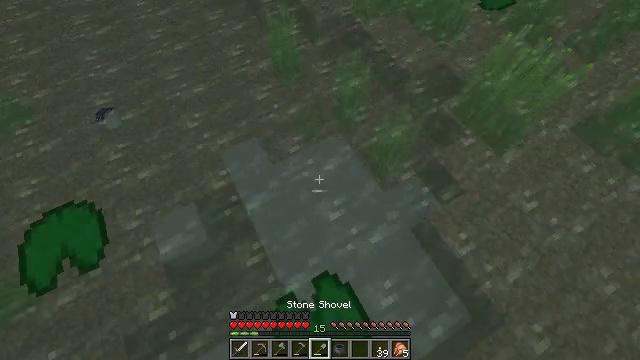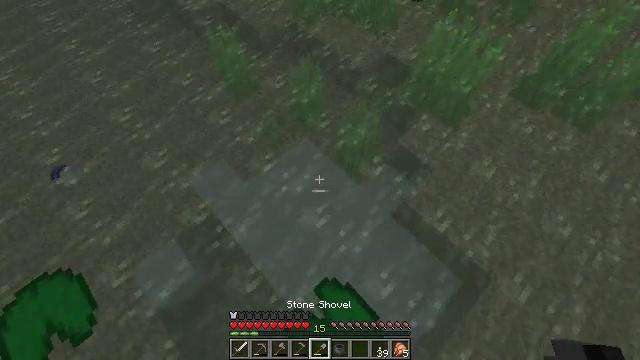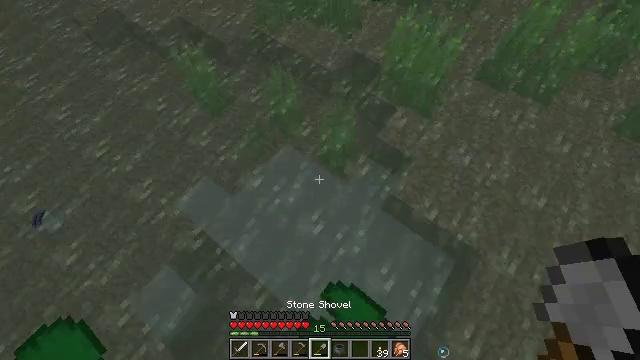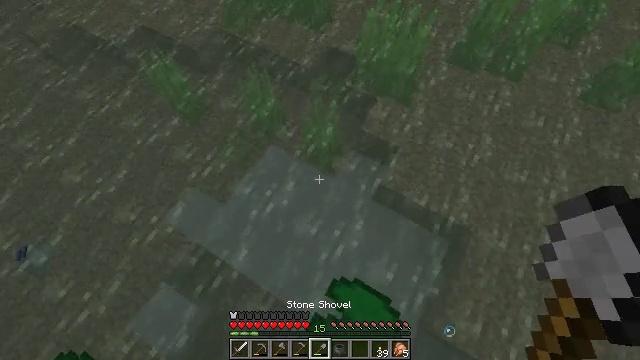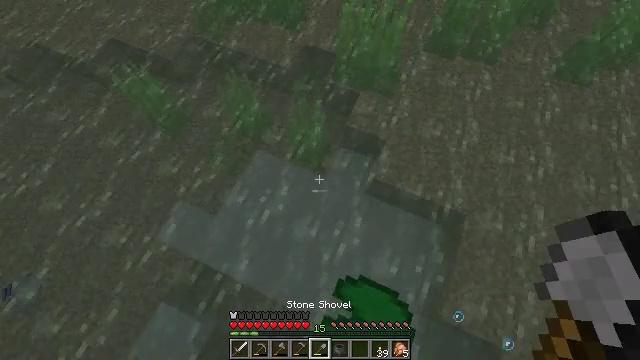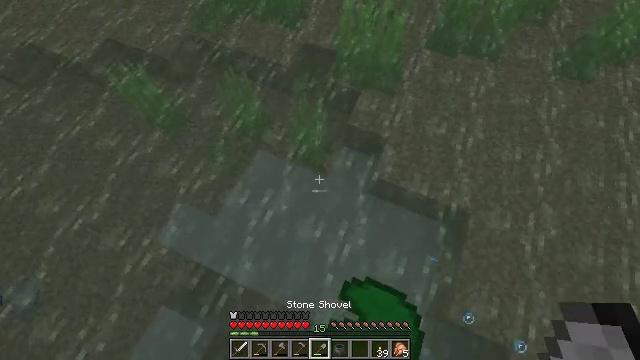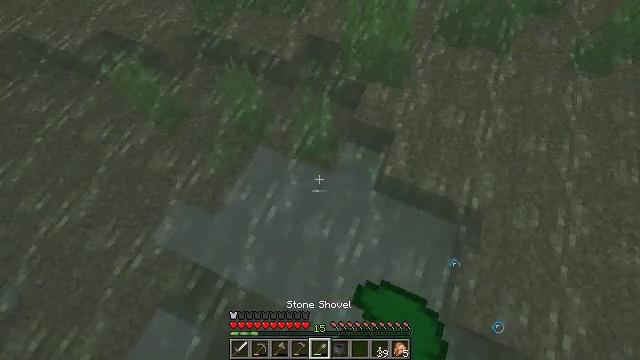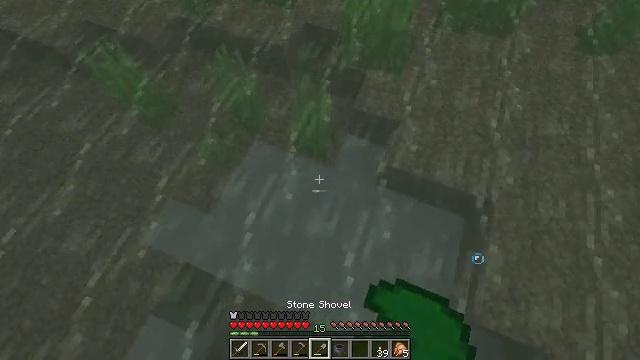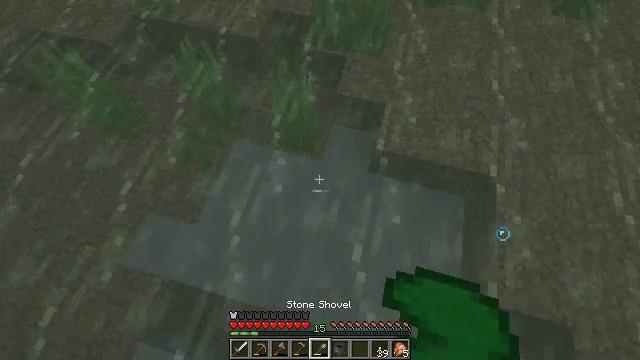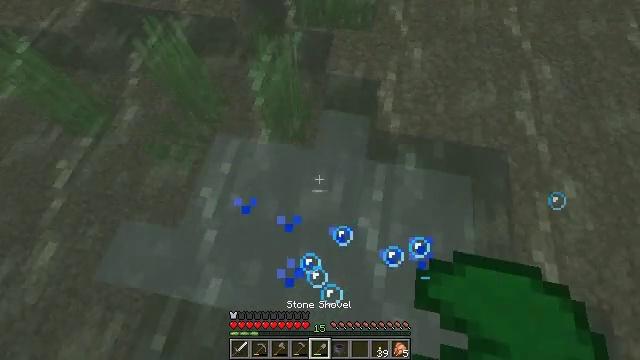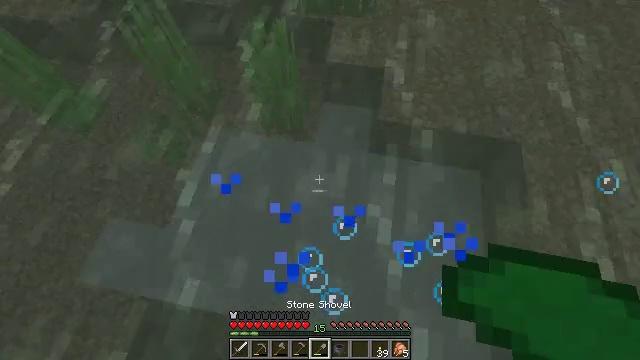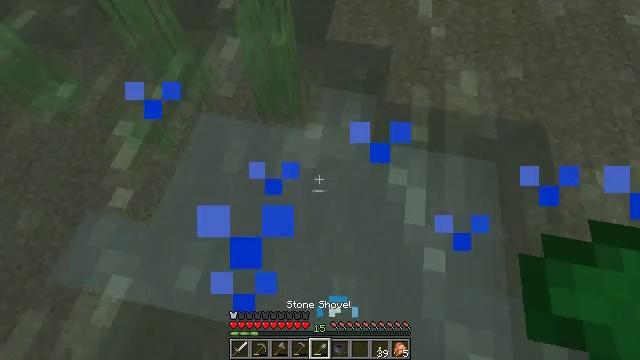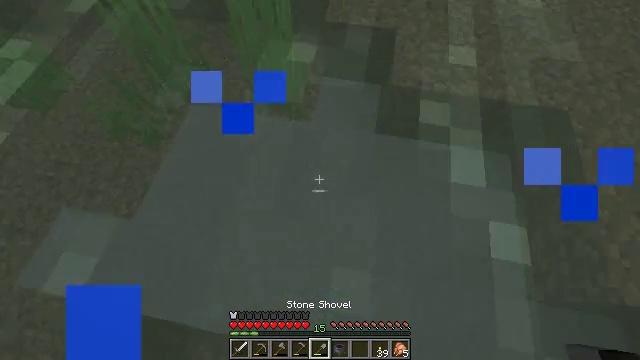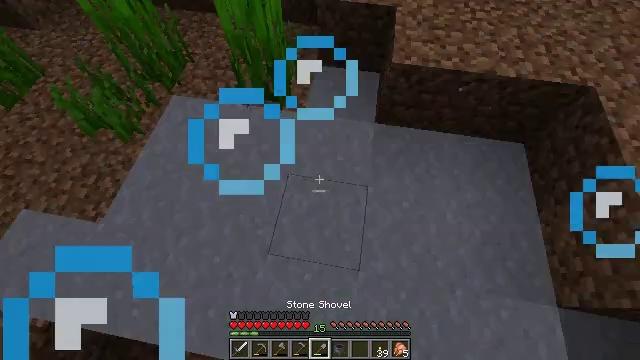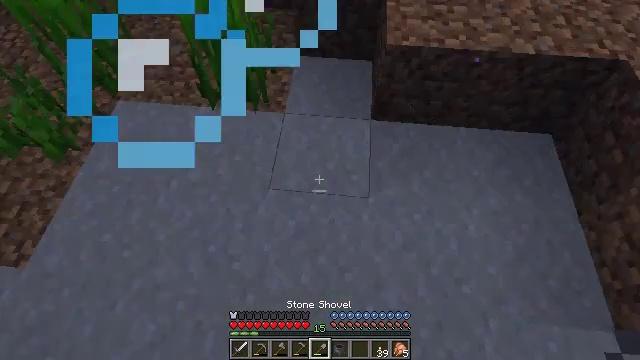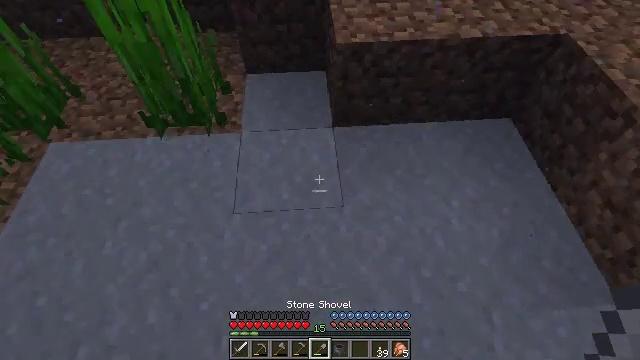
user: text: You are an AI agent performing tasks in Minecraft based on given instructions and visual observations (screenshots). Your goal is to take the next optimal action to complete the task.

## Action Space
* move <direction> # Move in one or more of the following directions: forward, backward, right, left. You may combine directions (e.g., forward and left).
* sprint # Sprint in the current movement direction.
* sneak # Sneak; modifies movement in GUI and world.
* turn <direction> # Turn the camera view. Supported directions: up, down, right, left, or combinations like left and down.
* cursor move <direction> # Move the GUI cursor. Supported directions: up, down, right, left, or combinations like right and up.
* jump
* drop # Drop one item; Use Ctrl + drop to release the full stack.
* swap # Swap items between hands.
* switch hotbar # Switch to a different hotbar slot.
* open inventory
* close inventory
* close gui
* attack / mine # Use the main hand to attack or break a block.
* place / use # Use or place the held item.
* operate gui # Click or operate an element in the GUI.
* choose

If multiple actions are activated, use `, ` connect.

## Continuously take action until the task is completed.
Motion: motion action
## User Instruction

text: Mine the lily pad from the water.
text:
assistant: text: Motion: turn right
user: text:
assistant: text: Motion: turn right
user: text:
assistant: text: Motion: turn right and down
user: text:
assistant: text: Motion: turn right
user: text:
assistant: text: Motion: no_op
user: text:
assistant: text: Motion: no_op
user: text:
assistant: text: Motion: turn right
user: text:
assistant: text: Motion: turn right
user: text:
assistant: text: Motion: move right, turn right
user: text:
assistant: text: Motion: move right
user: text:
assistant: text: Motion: move right
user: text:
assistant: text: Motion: move right
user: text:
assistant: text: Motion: turn right and up
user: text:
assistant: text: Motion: turn right and up
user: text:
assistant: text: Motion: turn right and up
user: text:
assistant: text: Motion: move right, turn right and up, jump
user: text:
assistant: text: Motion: move right, turn right and up, jump
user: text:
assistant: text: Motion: move right, turn right and up, jump
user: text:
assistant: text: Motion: move right, turn right and up, jump
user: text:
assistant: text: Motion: turn right and up, jump
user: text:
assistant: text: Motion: jump
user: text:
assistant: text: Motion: turn right and up, jump
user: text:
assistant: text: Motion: turn right and up, jump
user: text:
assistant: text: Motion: turn up, jump
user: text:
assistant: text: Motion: jump
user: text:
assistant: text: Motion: jump
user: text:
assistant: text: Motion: jump
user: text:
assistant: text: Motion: jump
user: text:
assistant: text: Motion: jump
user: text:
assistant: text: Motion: turn left, jump